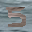
Label: 5